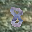
Label: 8